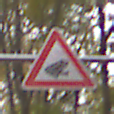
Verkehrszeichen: AmphibienwanderungLinks
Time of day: Midday
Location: Outdoor (Nature)
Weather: Overcast
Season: NotSpecified
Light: Natural